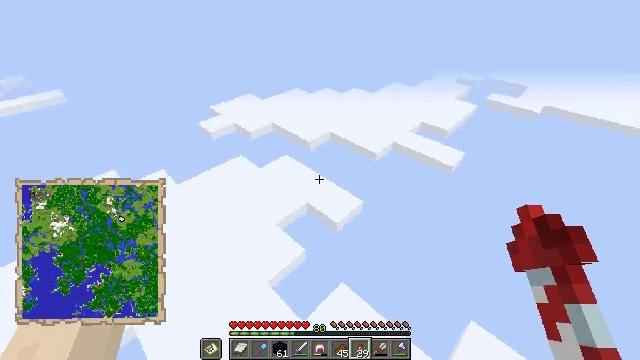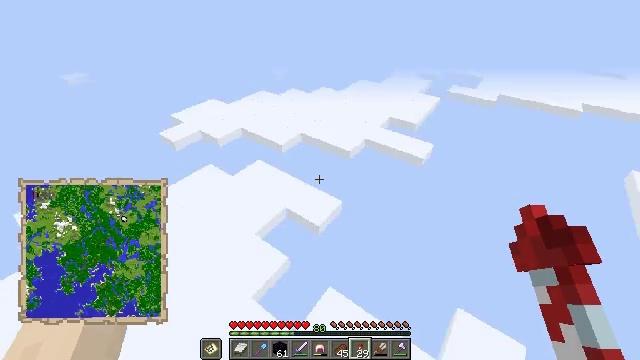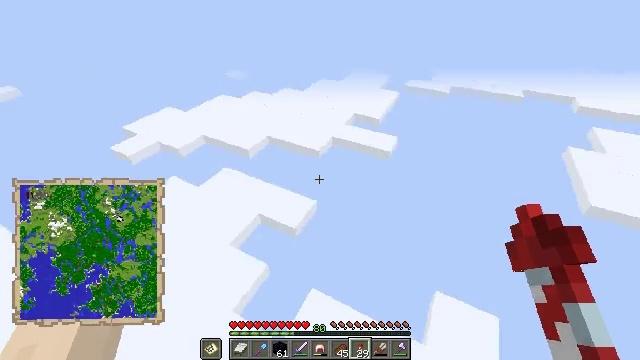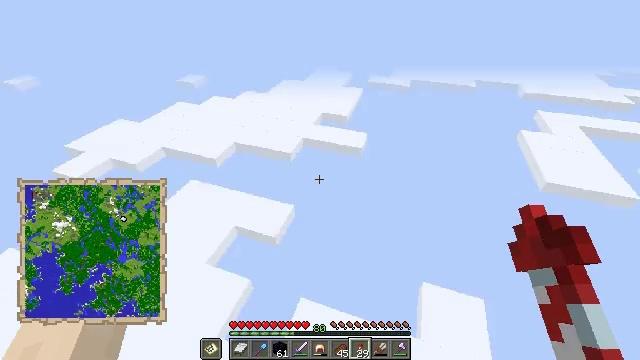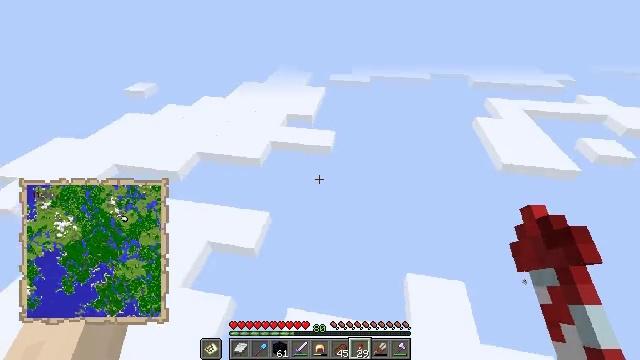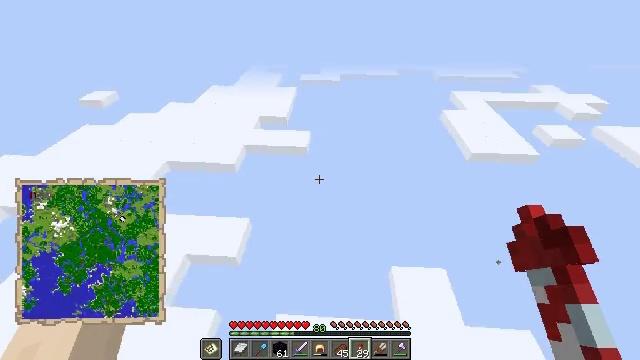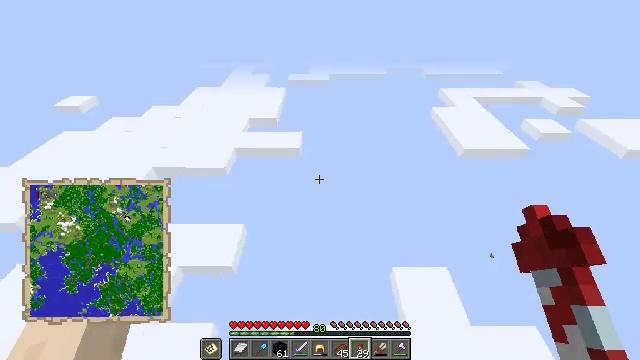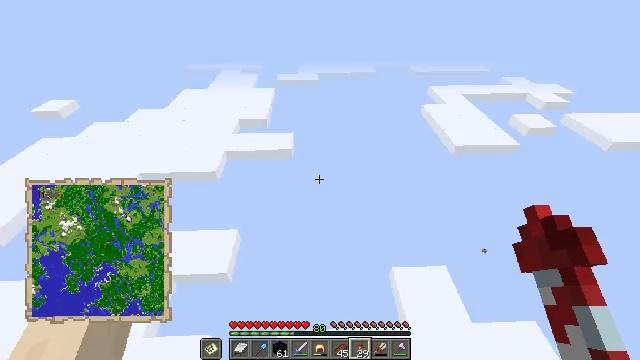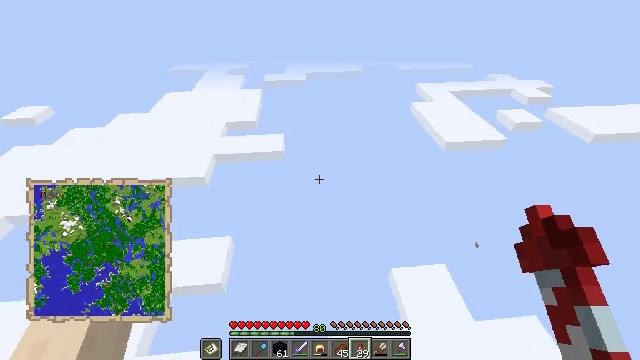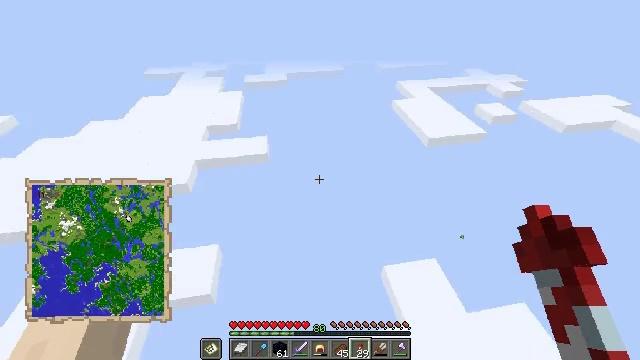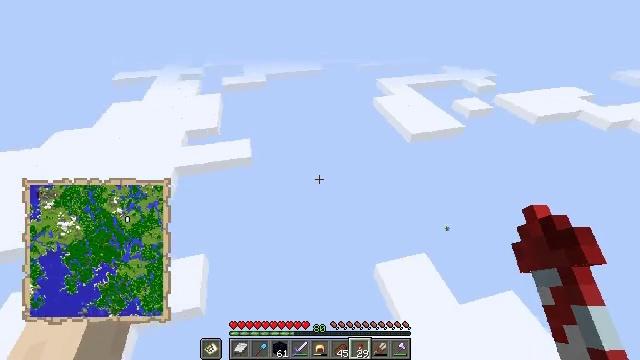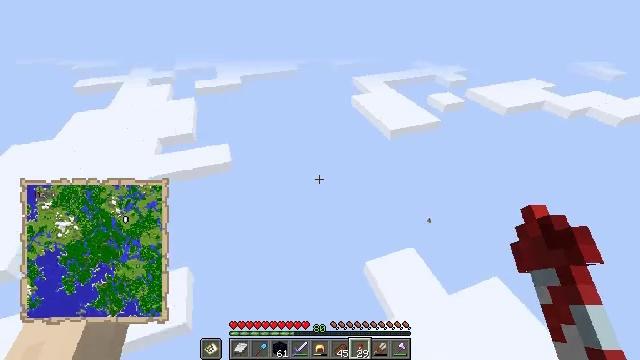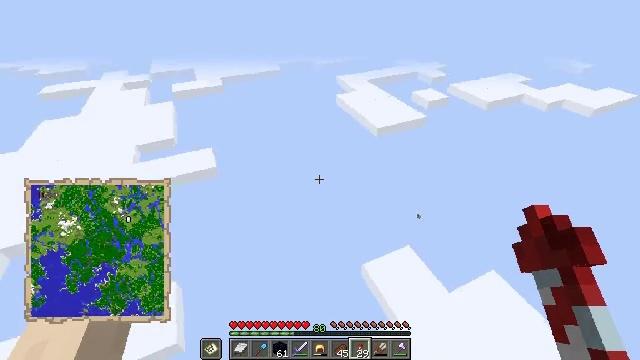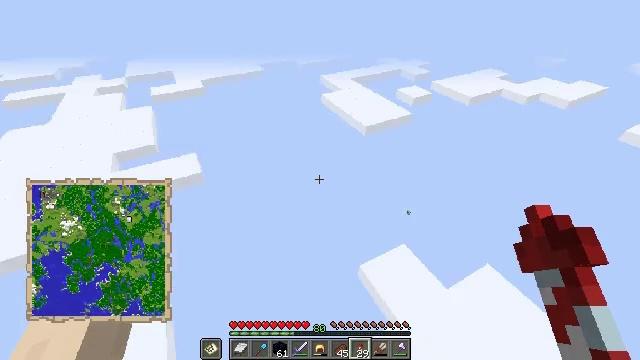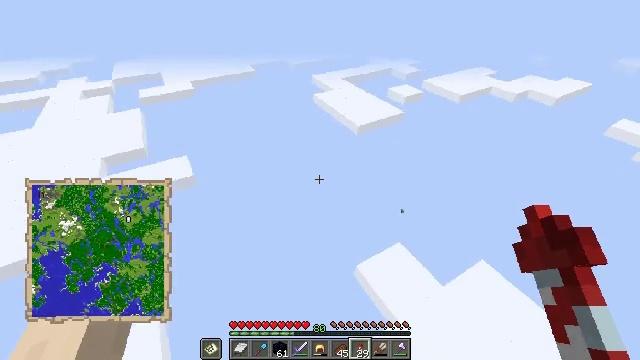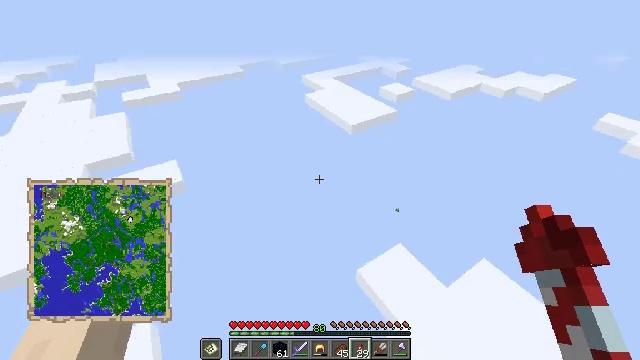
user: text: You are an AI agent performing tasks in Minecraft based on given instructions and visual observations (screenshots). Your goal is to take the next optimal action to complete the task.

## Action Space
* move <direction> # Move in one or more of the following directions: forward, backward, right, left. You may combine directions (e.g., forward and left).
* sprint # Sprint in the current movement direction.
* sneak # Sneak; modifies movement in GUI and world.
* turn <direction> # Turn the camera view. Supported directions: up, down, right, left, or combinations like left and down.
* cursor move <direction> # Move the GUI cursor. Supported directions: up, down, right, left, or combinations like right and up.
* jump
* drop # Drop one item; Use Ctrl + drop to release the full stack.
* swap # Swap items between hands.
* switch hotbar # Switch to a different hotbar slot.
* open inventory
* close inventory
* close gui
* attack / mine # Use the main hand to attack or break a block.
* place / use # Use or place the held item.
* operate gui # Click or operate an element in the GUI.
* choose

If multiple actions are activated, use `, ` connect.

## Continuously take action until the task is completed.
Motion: motion action
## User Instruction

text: Gather the bell for your inventory.
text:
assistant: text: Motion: turn right
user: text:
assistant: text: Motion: turn right
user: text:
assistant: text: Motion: turn right
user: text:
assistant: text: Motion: turn right
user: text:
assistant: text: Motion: turn right
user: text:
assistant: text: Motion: turn right
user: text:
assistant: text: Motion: turn right
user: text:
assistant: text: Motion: turn right
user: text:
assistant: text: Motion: turn right
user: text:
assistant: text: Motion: turn right
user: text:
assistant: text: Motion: turn right
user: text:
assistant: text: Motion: turn right
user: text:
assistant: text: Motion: turn right
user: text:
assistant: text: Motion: turn right
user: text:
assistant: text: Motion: turn right
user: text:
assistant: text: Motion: turn right
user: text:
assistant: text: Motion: turn right
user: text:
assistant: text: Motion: turn right
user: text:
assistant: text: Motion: turn right
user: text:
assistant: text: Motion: turn right
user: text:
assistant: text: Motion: turn right
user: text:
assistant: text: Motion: turn right
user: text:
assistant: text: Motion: turn right
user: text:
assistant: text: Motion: turn right
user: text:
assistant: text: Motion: turn right and down
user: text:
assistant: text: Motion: turn right
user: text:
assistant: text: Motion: turn right
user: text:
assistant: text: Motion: no_op
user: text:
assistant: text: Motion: turn left
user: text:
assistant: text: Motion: turn left and up